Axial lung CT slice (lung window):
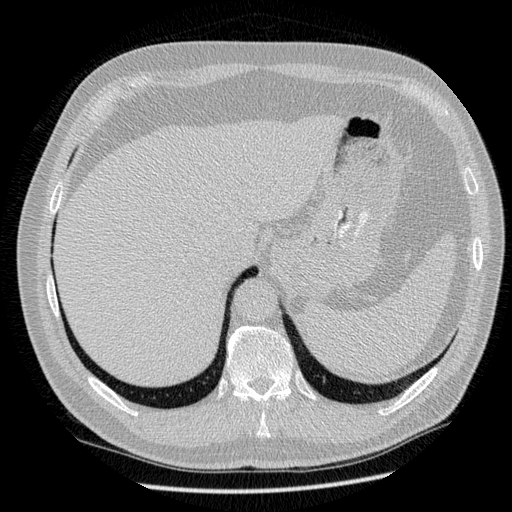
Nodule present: no